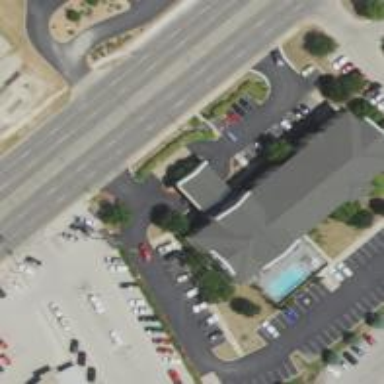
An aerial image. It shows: Hotel building.